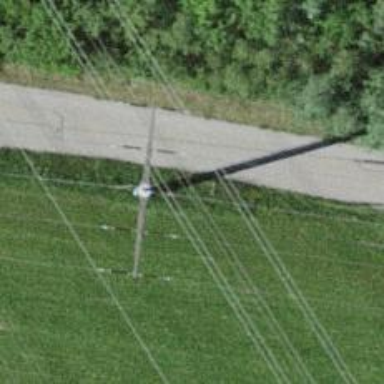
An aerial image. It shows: Power line is depicted.